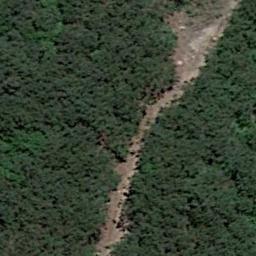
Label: forest